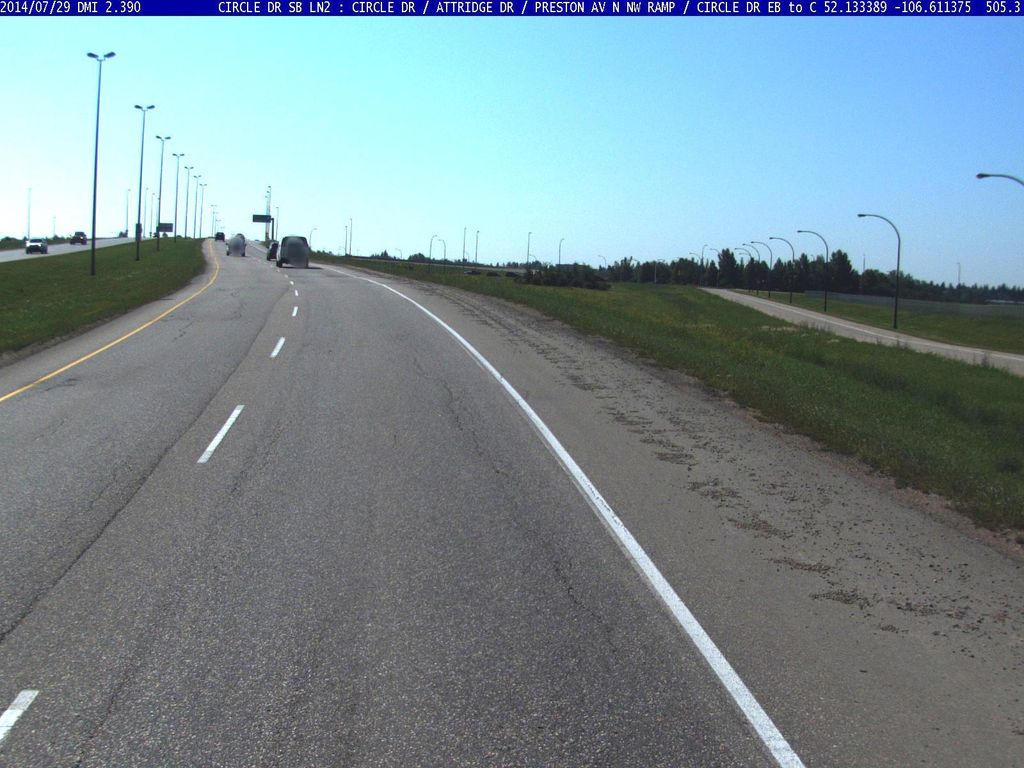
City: saskatoon